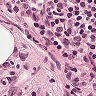
Metastatic tissue present: no